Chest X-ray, AP view. Patient: 55 years old, sex F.
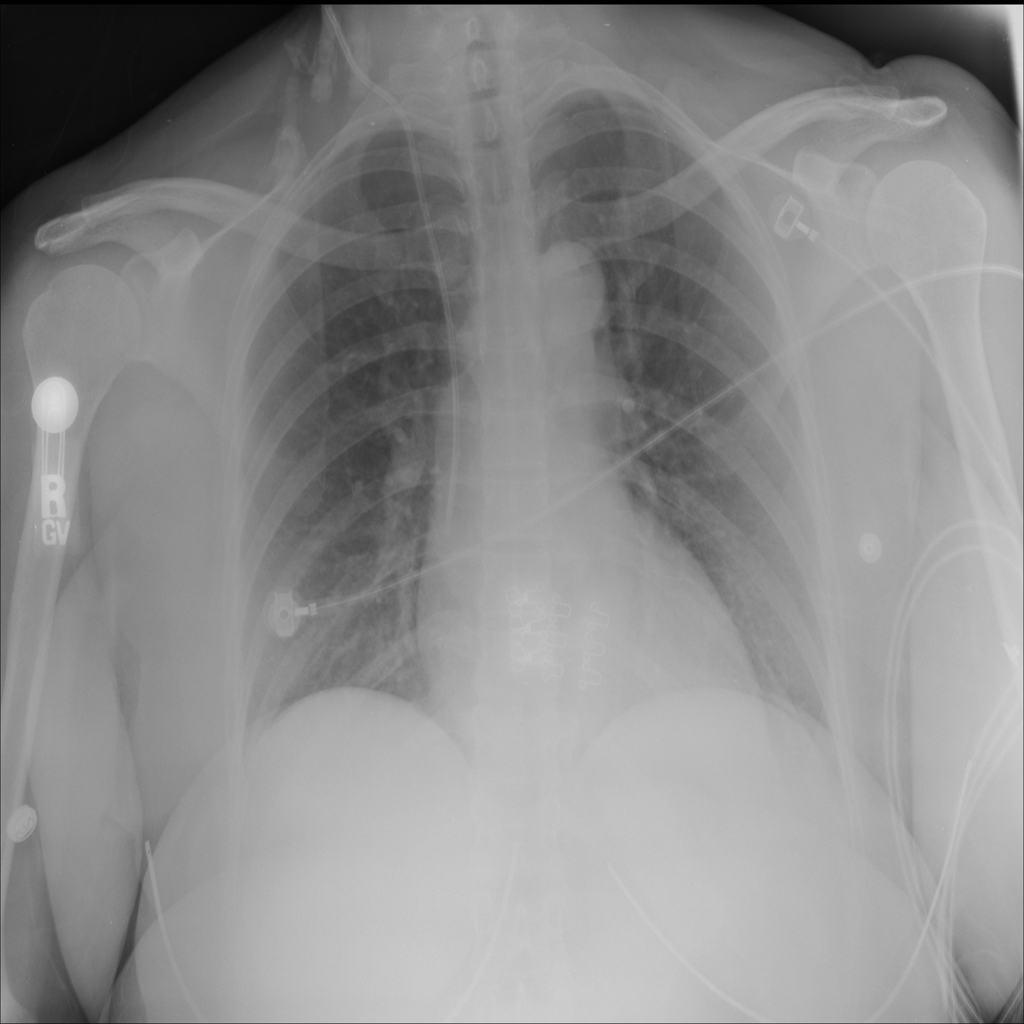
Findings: No Finding